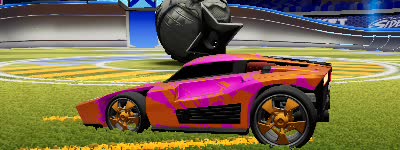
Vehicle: breakout